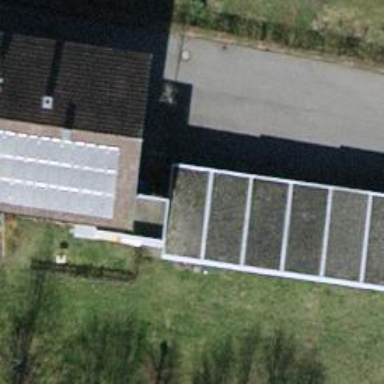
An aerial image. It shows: Group of garages.